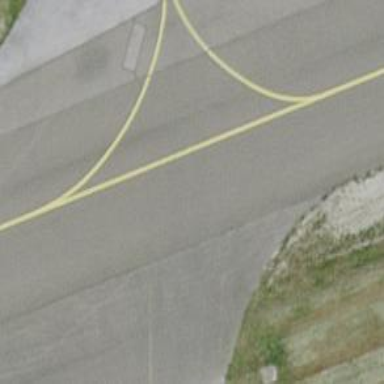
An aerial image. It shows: View of taxiway at the airport.